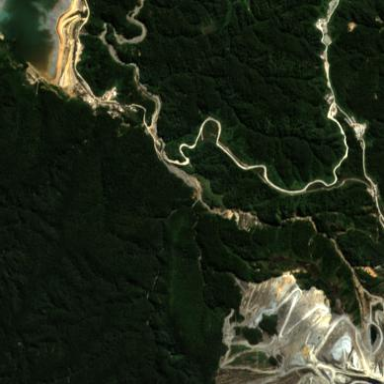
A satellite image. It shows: Quarry area.